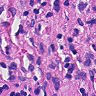
Metastatic tissue present: no